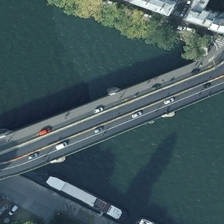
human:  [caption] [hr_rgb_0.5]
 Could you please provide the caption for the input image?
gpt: some cars are on a bridge over a river with some green trees and boats .

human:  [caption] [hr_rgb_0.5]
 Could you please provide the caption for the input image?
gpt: some cars are on a bridge over a river with some green trees and boats .

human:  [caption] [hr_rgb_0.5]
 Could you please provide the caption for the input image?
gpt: some cars are on a bridge over a river with some green trees and boats .

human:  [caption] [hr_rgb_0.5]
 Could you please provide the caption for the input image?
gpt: some cars are on a bridge over a river with some green trees and boats .

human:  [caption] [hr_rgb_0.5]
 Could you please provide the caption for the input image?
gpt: some cars are on a bridge over a river with some green trees and boats .